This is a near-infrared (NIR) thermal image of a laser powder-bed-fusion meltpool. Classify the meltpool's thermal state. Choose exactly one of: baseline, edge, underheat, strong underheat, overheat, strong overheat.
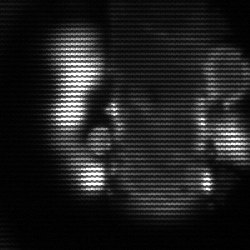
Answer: strong underheat